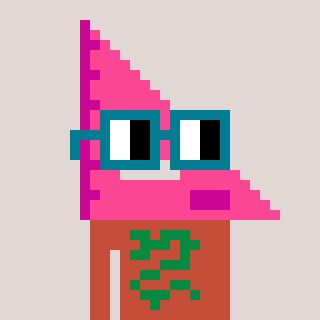
a pixel art character with square dark green glasses, a squadron ruler-shaped head and a rust-colored body on a warm background